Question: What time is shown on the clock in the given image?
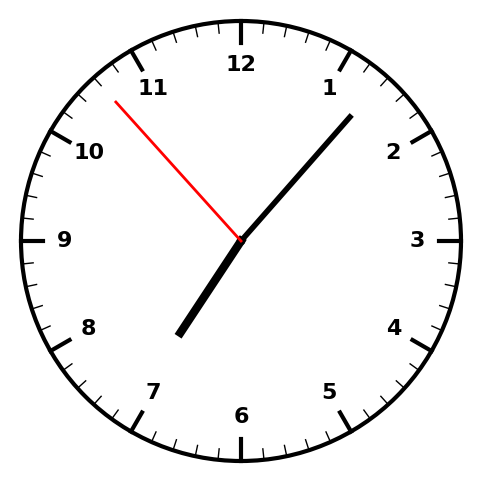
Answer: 07:06:53